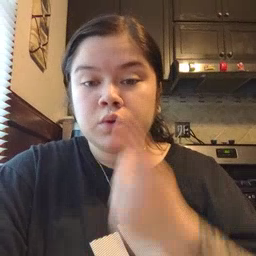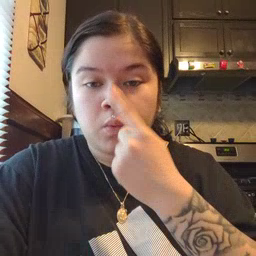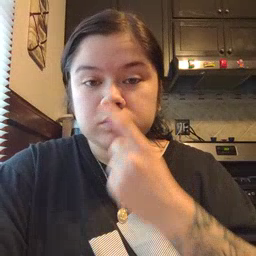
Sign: nose